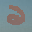
Label: 2